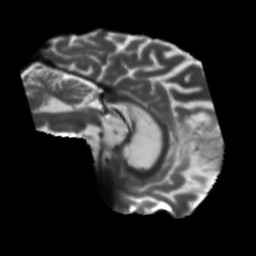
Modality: T2w
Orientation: sagittal
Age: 55
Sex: male
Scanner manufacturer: siemens
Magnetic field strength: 3 T
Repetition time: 5.47 s
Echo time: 0.0854 s